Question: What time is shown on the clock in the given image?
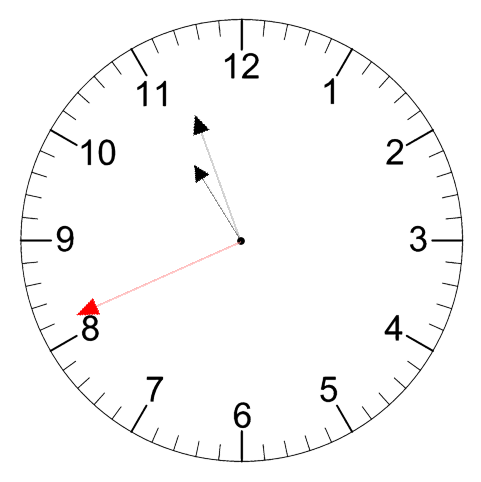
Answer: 10:56:41